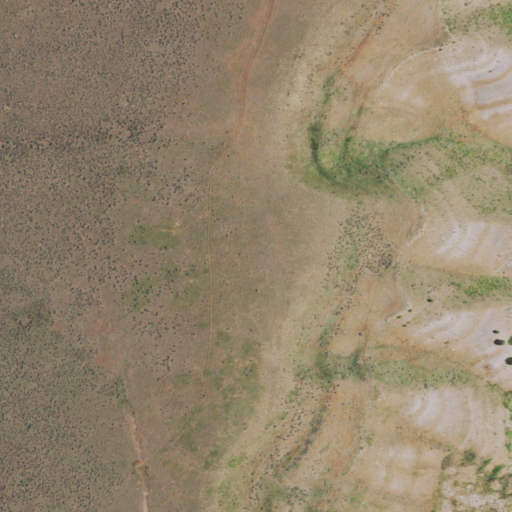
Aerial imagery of ridge(s) in Wyoming named Lighting Ridge containing shrub and grassland